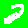
Digit: 2